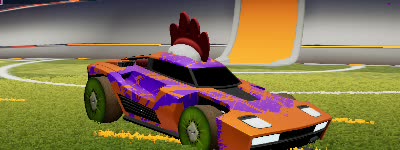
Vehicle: breakout